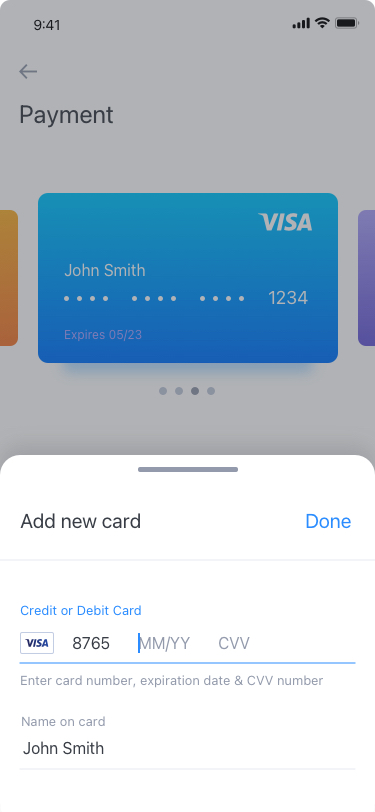
Text in this UI design:
Apple Pay
PayPal
New card
Or pay with
1234
John Smith
Expires 05/23
Payment
Add new card
Done